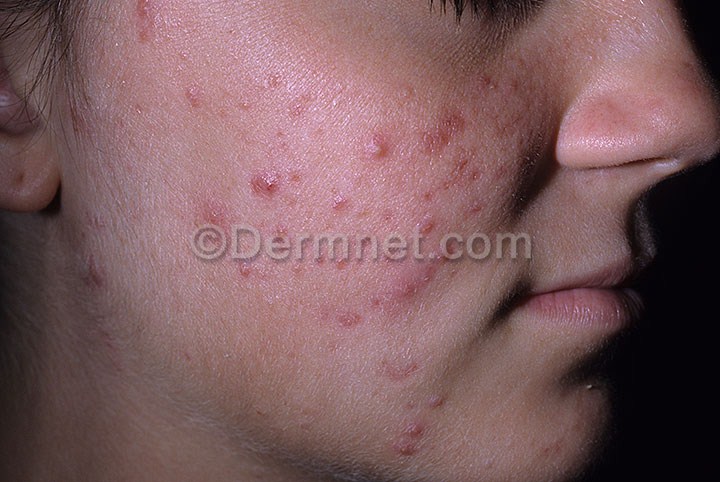
Disease: Acne and Rosacea Photos